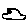
Label: car